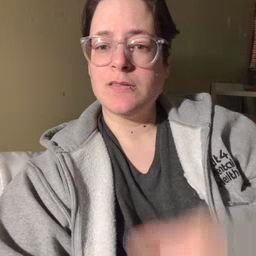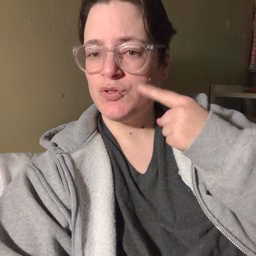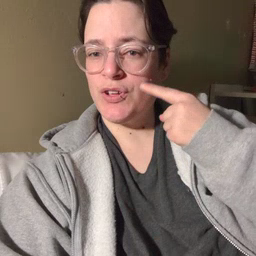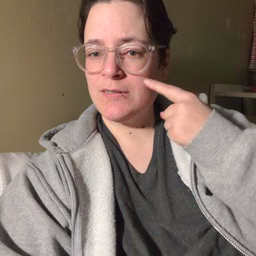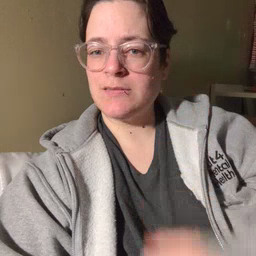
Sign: cheek